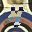
Label: 4